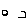
Label: hexagon